Field crop: tomato
Growth stage: 1
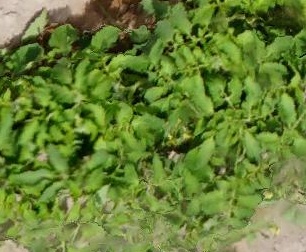
Species: tomato